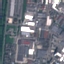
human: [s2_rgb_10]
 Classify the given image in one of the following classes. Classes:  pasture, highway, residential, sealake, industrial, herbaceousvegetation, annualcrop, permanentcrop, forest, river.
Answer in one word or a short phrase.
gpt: Industrial